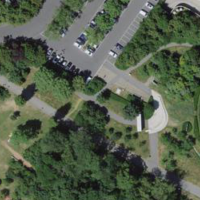
EUNIS habitat code: 53
Species observed at this site:
Impatiens parviflora
Salvia pratensis